Question: I'm experimenting a strange behavior with Bootstrap 3 input groups. When I add an input-group-addon (text or icon) to a form inside a jumbotron, the input-group height is bigger than its input height.
Here you can find a JsFiddle and an screenshot with the problem:
'''
<div class="jumbotron">
<h1>Jumbotron with form</h1>
<form>
<div class="input-group">
<input type="text" class="form-control" placeholder="Username">
<span class="input-group-addon">@</span>
</div>
</form>
</div>
'''
Live example at <URL>
Screenshot:
How can I fix this problem? I'm looking for a Bootstrap solution but if that's not possible would be nice if you could help me to fix it with CSS rules.
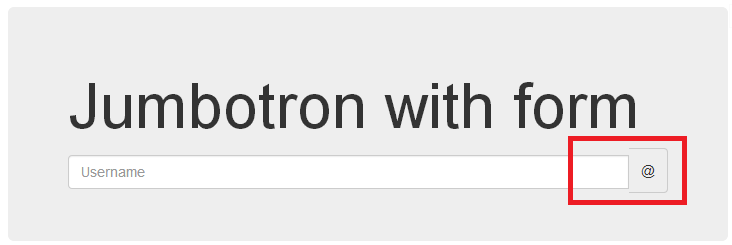
Answer: The bootstrap solution is to add the 'input-group-lg' class on the containing '<div>' - as <URL>, but you'll notice the addon is still slightly larger than the input so you can just adjust the height of the '<input>' to match; I added 5 px:
<URL>